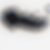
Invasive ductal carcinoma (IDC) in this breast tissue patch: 0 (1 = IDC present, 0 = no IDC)